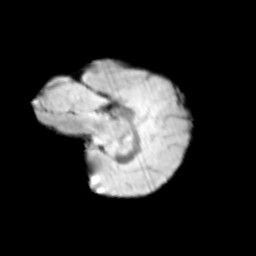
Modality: T2w
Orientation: sagittal
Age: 10
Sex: female
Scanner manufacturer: siemens
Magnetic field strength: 3 T
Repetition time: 3.8 s
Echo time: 0.07 s